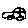
Label: car